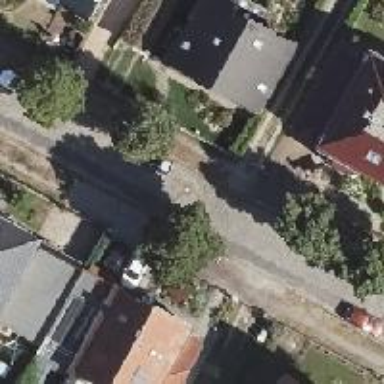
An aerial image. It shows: Residential road.